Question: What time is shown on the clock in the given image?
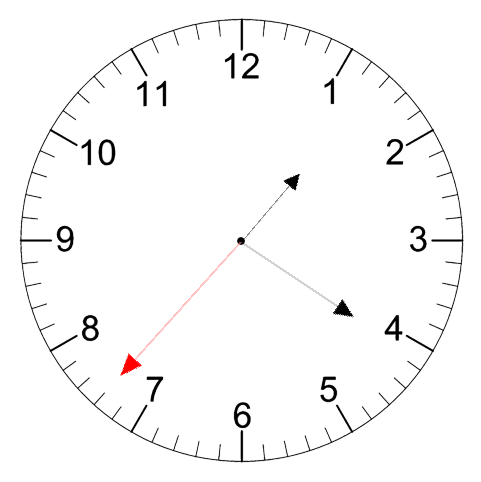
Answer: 01:20:37